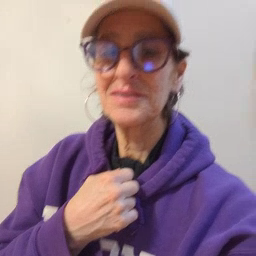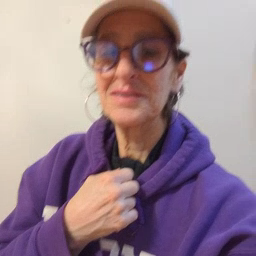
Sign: stuck